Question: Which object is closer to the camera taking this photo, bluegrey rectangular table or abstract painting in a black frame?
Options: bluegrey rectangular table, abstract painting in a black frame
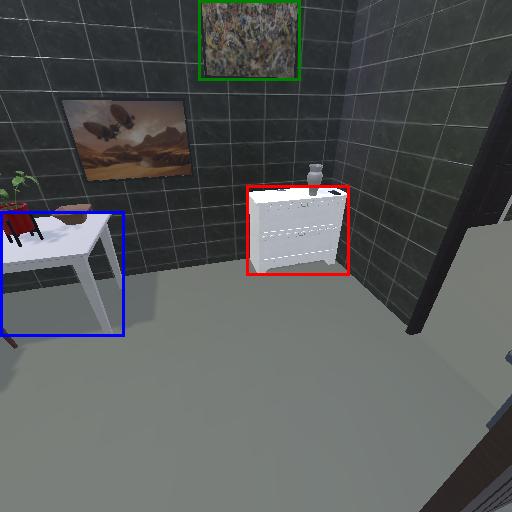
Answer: bluegrey rectangular table